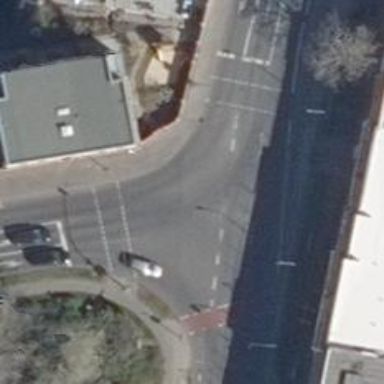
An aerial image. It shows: Road with traffic signals.